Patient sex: M
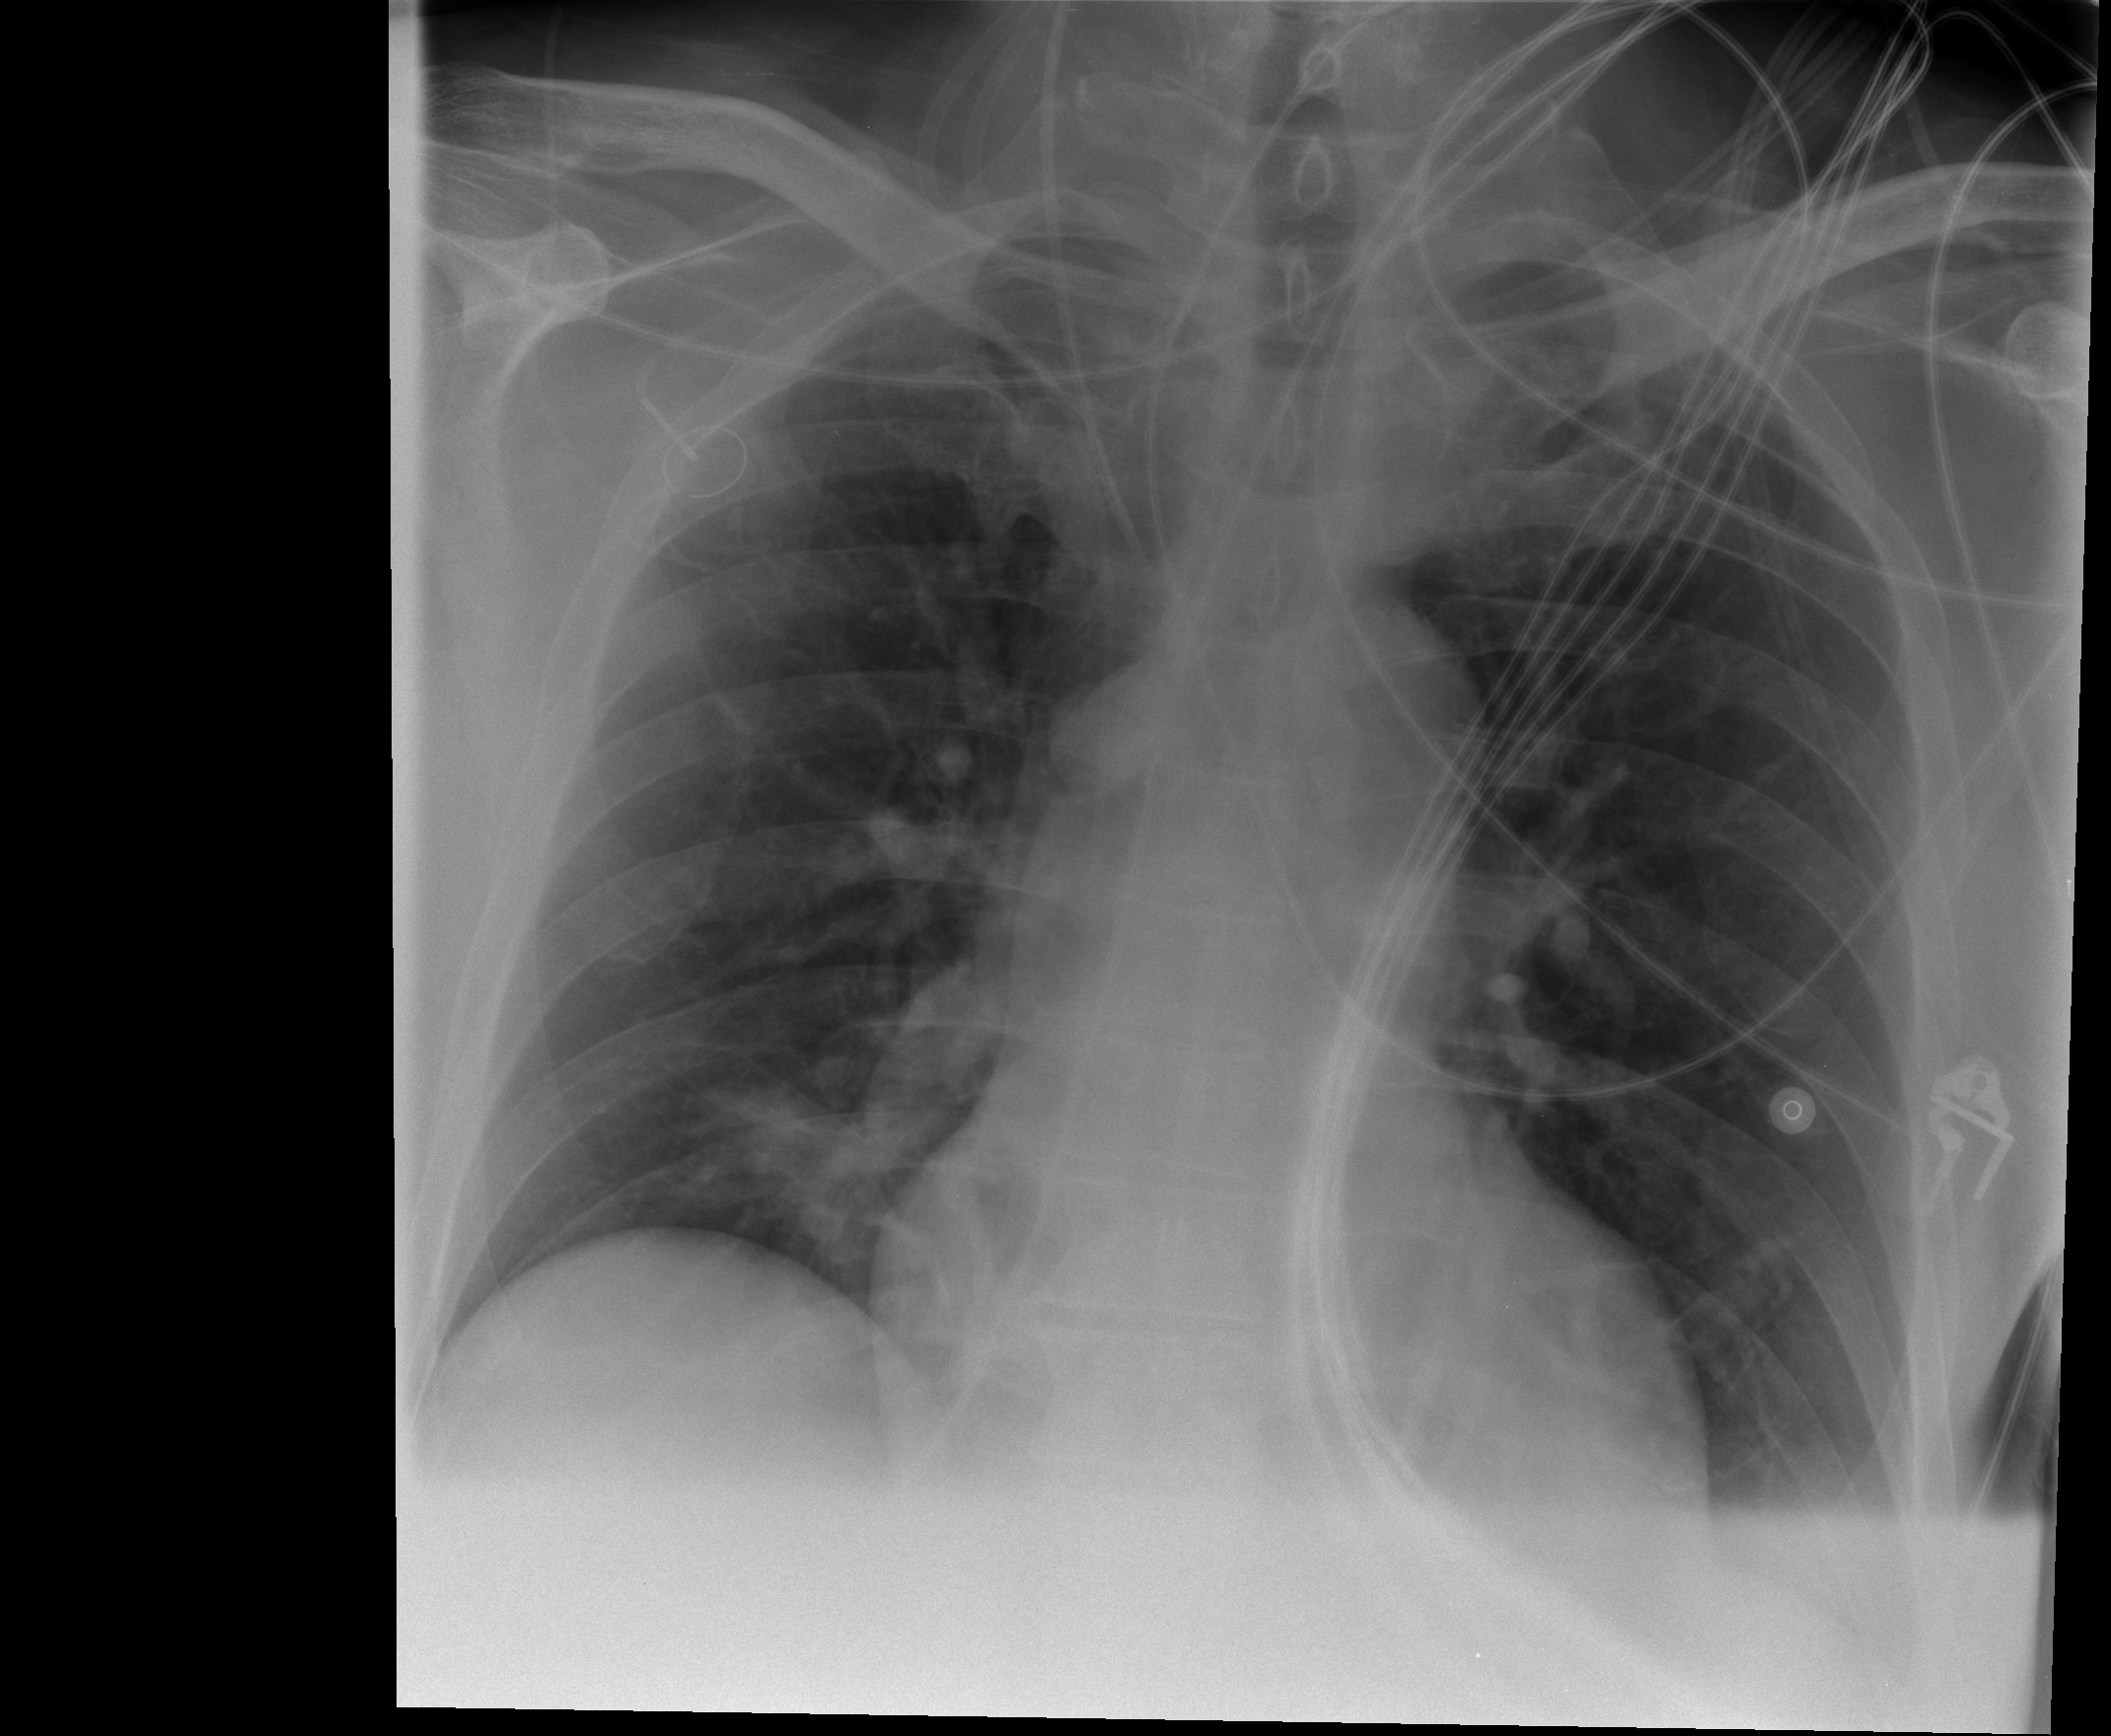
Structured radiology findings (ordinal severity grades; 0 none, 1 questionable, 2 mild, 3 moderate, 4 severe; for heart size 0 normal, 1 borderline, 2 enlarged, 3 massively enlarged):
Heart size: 1
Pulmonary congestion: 0
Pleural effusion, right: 0
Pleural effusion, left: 0
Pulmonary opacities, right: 0
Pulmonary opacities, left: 0
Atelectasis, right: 2
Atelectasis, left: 0